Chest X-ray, PA view. Patient: 43 years old, sex M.
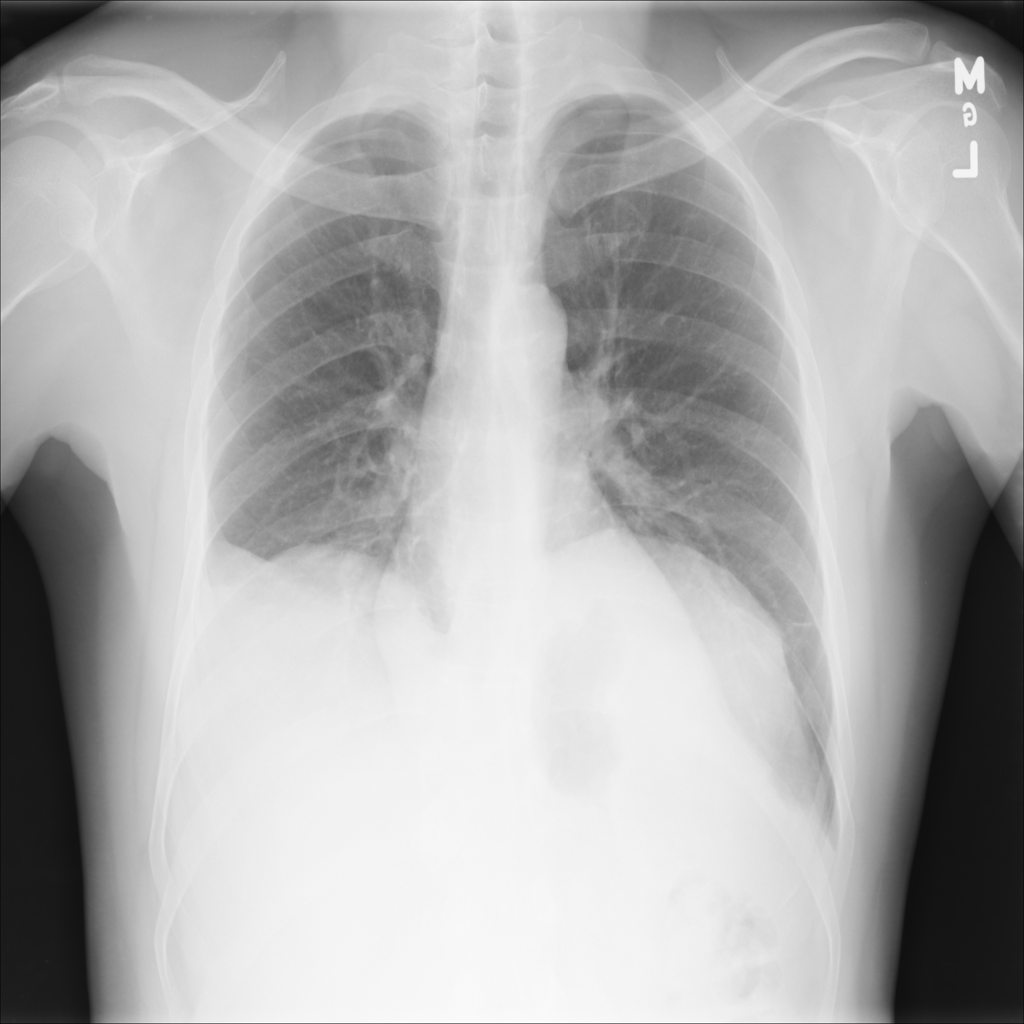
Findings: No Finding